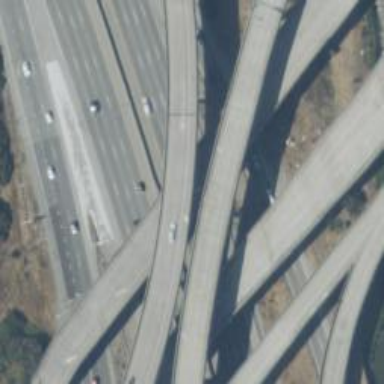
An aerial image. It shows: Motorway link bridge.